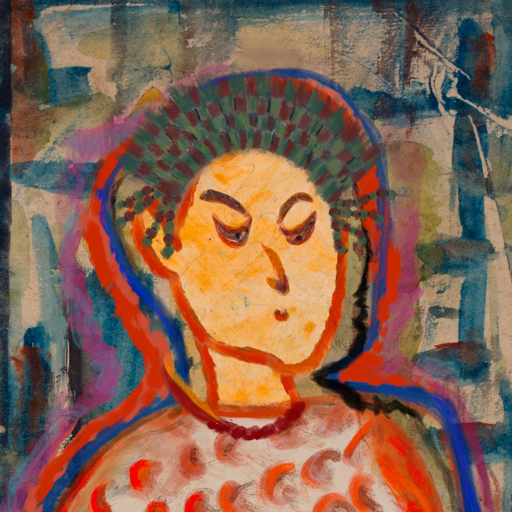
Background: Orphan, Head And Neck Side: Experience, Face Side: Hypocrite, Bust: Rupkatha, Hair Side: Experience, Head Accessory: After_Raid_Crown, Second Necklace: Blank, Necklace: Pipe, Baby: Blank